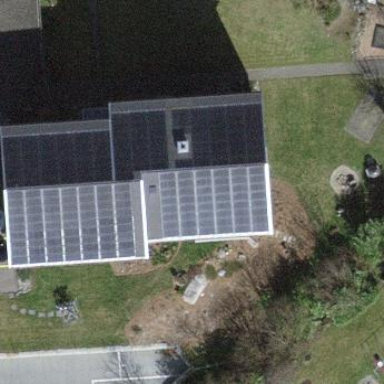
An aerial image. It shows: Solar power generator.